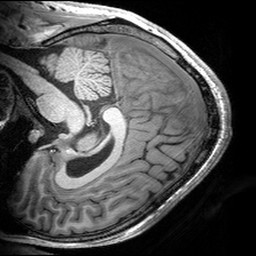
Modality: T1w
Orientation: sagittal
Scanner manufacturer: siemens
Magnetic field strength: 3 T
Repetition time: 2.53 s
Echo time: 0.00299 s